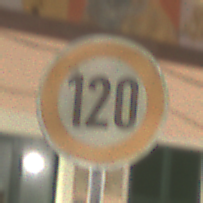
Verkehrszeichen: Geschwindigkeit120
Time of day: Night
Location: Outdoor (Urban)
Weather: PartlyCloudy
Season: NotSpecified
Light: Artificial